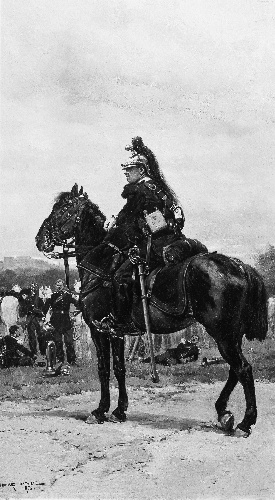
Title: A Dragoon on Horseback
Artist: Edouard Detaille
Artist bio: French, Paris 1848–1912 Paris
Date: 1876
Object type: Painting
Classification: Paintings
Medium: Oil on wood
Dimensions: 9 1/2 x 5 3/8 in. (24.1 x 13.7 cm)
Department: European Paintings
Credit line: Bequest of Martha T. Fiske Collord, in memory of her first husband, Josiah M. Fiske, 1908
Accession year: 1908
Repository: Metropolitan Museum of Art, New York, NY
Tags: Men|Soldiers|Horses